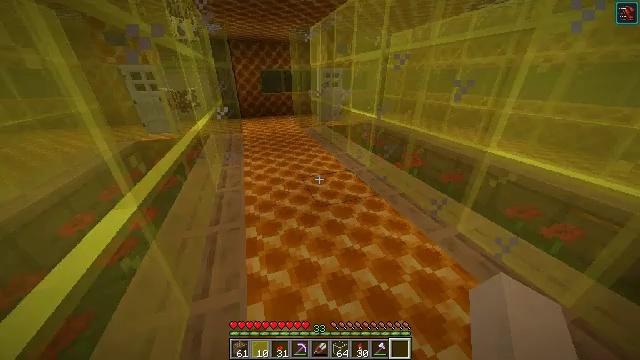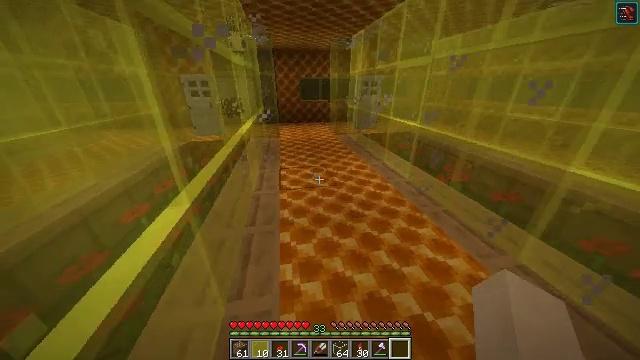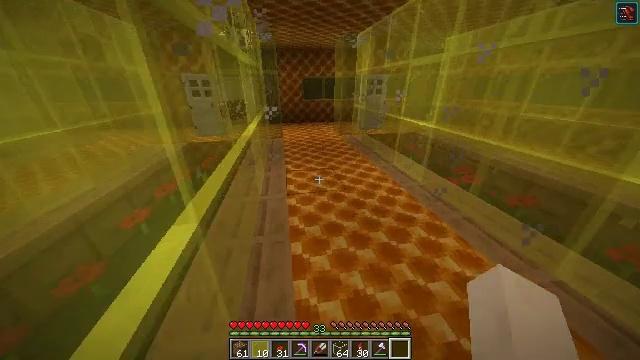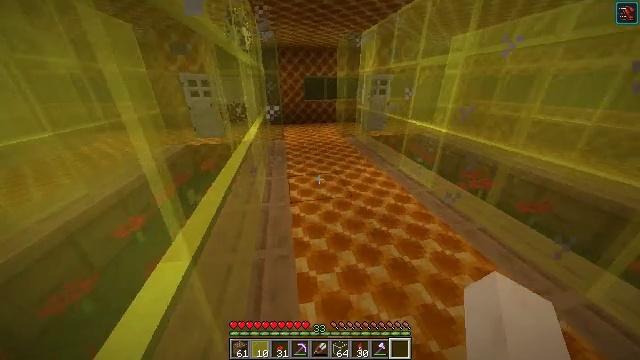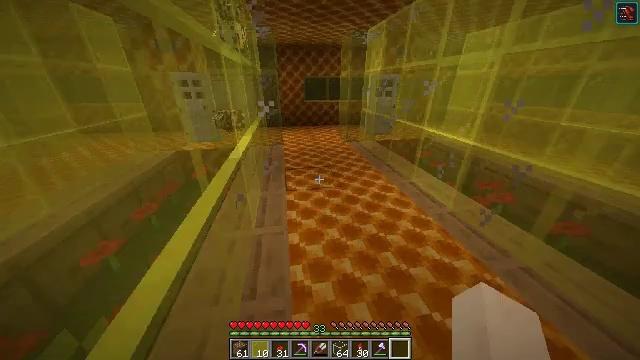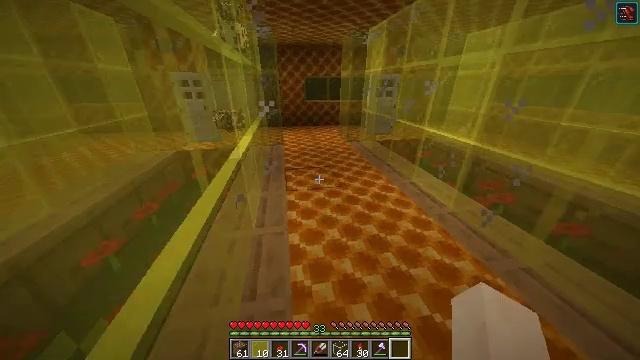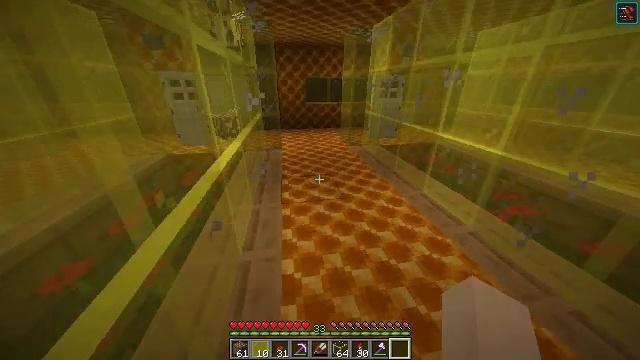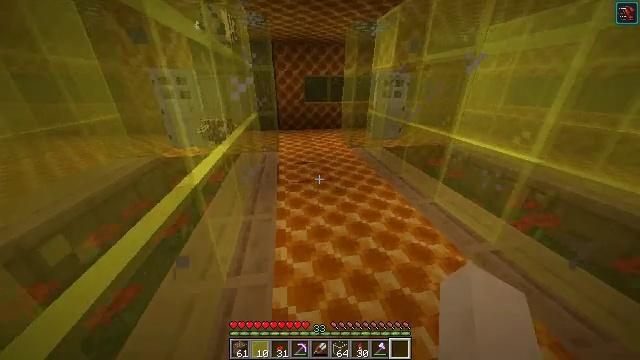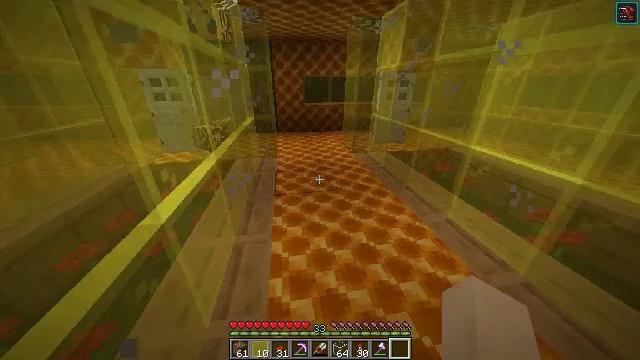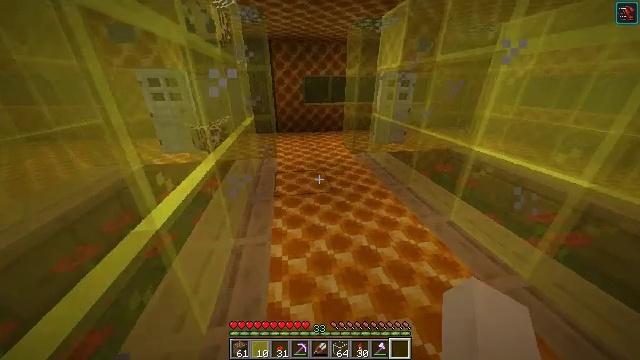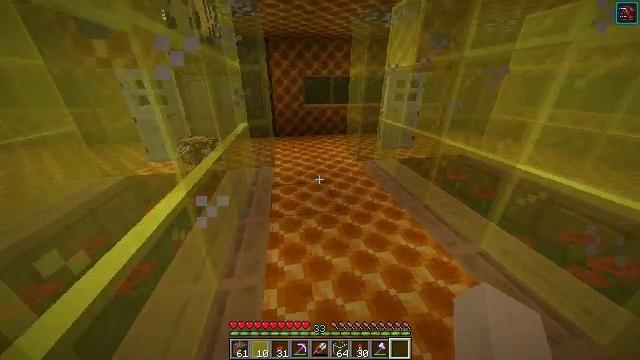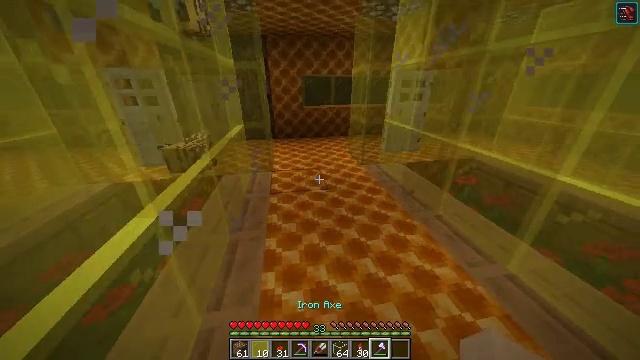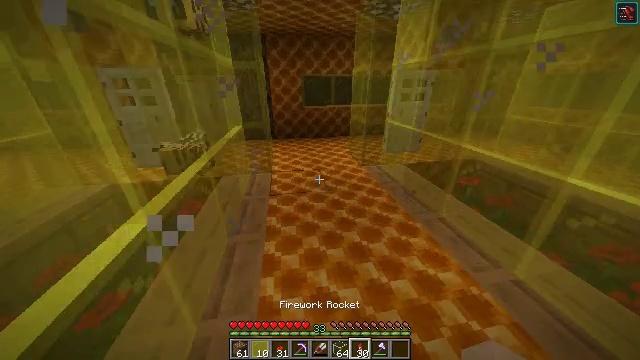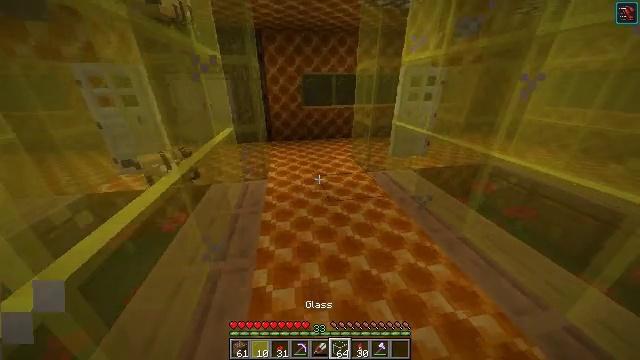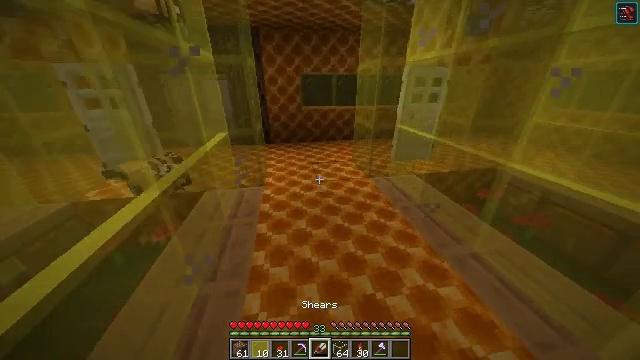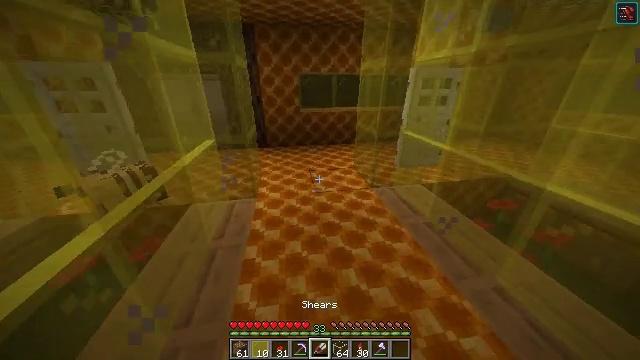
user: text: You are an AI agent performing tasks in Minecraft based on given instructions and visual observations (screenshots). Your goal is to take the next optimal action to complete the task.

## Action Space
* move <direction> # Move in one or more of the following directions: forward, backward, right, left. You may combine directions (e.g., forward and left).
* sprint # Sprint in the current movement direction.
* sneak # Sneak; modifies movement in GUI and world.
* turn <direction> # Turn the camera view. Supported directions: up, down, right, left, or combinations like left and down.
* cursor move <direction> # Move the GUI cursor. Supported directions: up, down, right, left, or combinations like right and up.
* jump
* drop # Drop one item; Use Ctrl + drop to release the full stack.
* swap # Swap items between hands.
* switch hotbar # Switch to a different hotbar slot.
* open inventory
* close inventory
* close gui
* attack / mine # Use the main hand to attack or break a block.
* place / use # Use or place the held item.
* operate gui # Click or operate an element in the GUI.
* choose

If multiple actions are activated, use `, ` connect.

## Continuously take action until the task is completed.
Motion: motion action
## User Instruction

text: Gather the yellow stained glass pane from the structure.
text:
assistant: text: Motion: move forward and move left, turn left and up
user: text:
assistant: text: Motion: move forward
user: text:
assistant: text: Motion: move forward
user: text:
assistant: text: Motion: move forward
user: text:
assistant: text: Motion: move forward
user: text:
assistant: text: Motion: move forward
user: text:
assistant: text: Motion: move forward
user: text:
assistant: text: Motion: move forward
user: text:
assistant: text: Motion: move forward
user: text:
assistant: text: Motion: move forward
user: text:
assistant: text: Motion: move forward
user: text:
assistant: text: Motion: move forward
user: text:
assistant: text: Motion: move forward
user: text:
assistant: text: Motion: move forward
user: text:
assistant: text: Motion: move forward
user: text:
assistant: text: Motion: move forward
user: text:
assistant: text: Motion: move forward
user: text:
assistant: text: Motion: move forward
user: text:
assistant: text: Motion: move forward
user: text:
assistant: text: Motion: move forward
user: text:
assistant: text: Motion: move forward
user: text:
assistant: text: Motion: move forward, turn right
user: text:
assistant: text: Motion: move forward
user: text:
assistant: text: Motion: move forward
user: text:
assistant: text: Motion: move forward and move left
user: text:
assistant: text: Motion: move forward and move left, turn right and down
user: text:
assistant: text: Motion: move forward and move left, turn right
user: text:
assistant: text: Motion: move forward and move left, turn right
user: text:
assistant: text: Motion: move forward, turn right
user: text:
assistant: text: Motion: move forward and move left, turn right